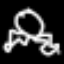
Label: frog